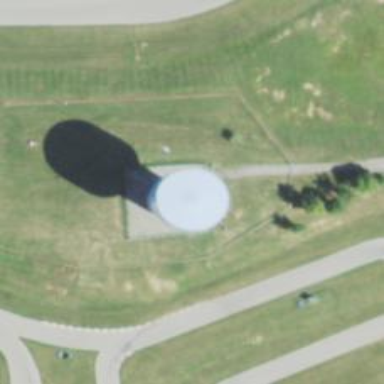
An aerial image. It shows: Silo.